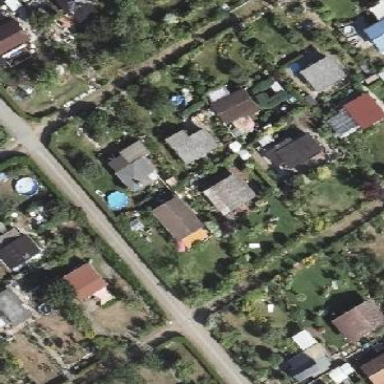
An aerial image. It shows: Plot within allotments.